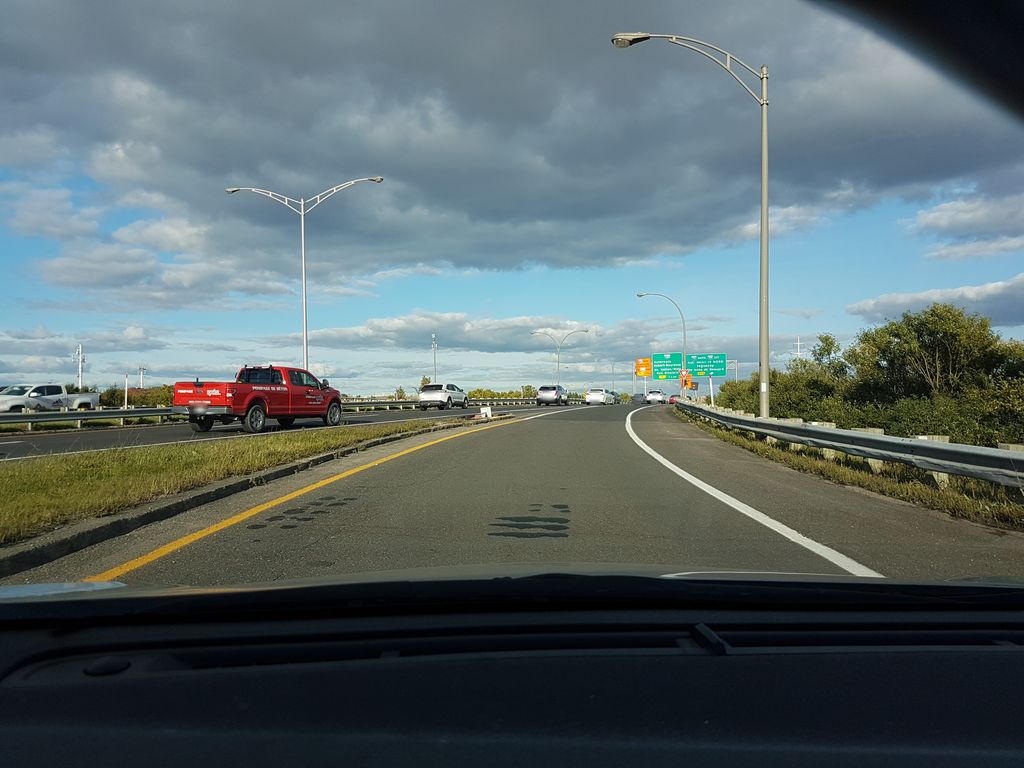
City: quebec_city